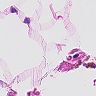
Metastatic tissue present: no